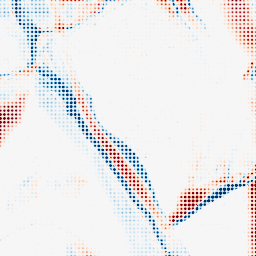
Category: morphological
Decomposition family: morphological_ellipse
Decomposition parameters: operation: average
width: 10
height: 50
Upsampling method: sinc_hamming
Upsampling parameters: scale: 8
kernel_size: 4
Upsampling scale: 8